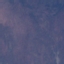
Land use / land cover: HerbaceousVegetation